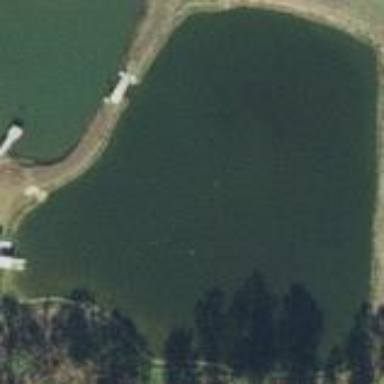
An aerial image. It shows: Pond with natural water.